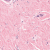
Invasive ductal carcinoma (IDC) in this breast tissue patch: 0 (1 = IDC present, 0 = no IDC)